【题型】选择题　【知识点】解析几何　【难度】medium
已知双曲线 $\dfrac{x^2}{a^2} - \dfrac{y^2}{b^2} = 1 (a > 0, b > 0)$ 的左右焦点分别为 $F_1, F_2$，过点 $F_1$ 的直线 $l$：$x - \sqrt{3}y + 2\sqrt{3} = 0$ 与双曲线的左右两支分别交于点 $A, B$，且 $|AF_2| = |BF_2|$，则该双曲线的方程为（ ）

A. $\dfrac{x^2}{6} - \dfrac{y^2}{6} = 1$ \quad B. $\dfrac{x^2}{4} - \dfrac{y^2}{8} = 1$ \quad C. $x^2 - \dfrac{y^2}{11} = 1$ \quad D. $\dfrac{x^2}{3} - \dfrac{y^2}{9} = 1$
【解答】
\vspace{1em}

\textbf{【答案】} A

\vspace{1em}

\textbf{【分析】}
根据给定条件，求出焦点坐标及直线 $l$ 的倾斜角，再结合双曲线定义及勾股定理求出 $a, b$ 即可。

\vspace{1em}

\textbf{【详解】}
依题意，$F_1(-2\sqrt{3}, 0)$，$F_2(2\sqrt{3}, 0)$，直线 $l$ 的倾斜角为 $30^\circ$，即 $\angle AF_1F_2 = 30^\circ$，

取 $AB$ 的中点 $D$，连接 $F_2D$，由 $|AF_2| = |BF_2|$，得 $DF_2 \perp AB$，$|DF_2| = 2\sqrt{3}$，$|DF_1| = 6$，

由双曲线的定义可得：$|BF_2| = |AF_2| = 2a + |AF_1|$，$|BF_1| = 2a + |BF_2| = 4a + |AF_1|$，

则 $|AD| = \dfrac{1}{2}|AB| = \dfrac{1}{2}(|BF_1| - |AF_1|) = 2a$，$|AF_2| = |DF_1| = 6$，

在 $\text{Rt}\triangle ADF_2$ 中，$2a = \sqrt{|AF_2|^2 - |DF_2|^2} = \sqrt{6^2 - (2\sqrt{3})^2} = 2\sqrt{6}$，解得 $a = \sqrt{6}$。

由 $c = 2\sqrt{3}$，结合 $c^2 = a^2 + b^2$，得 $b^2 = c^2 - a^2 = (2\sqrt{3})^2 - (\sqrt{6})^2 = 6$，即 $b = \sqrt{6}$，

所以该双曲线的方程为 $\dfrac{x^2}{6} - \dfrac{y^2}{6} = 1$。

故选：A。

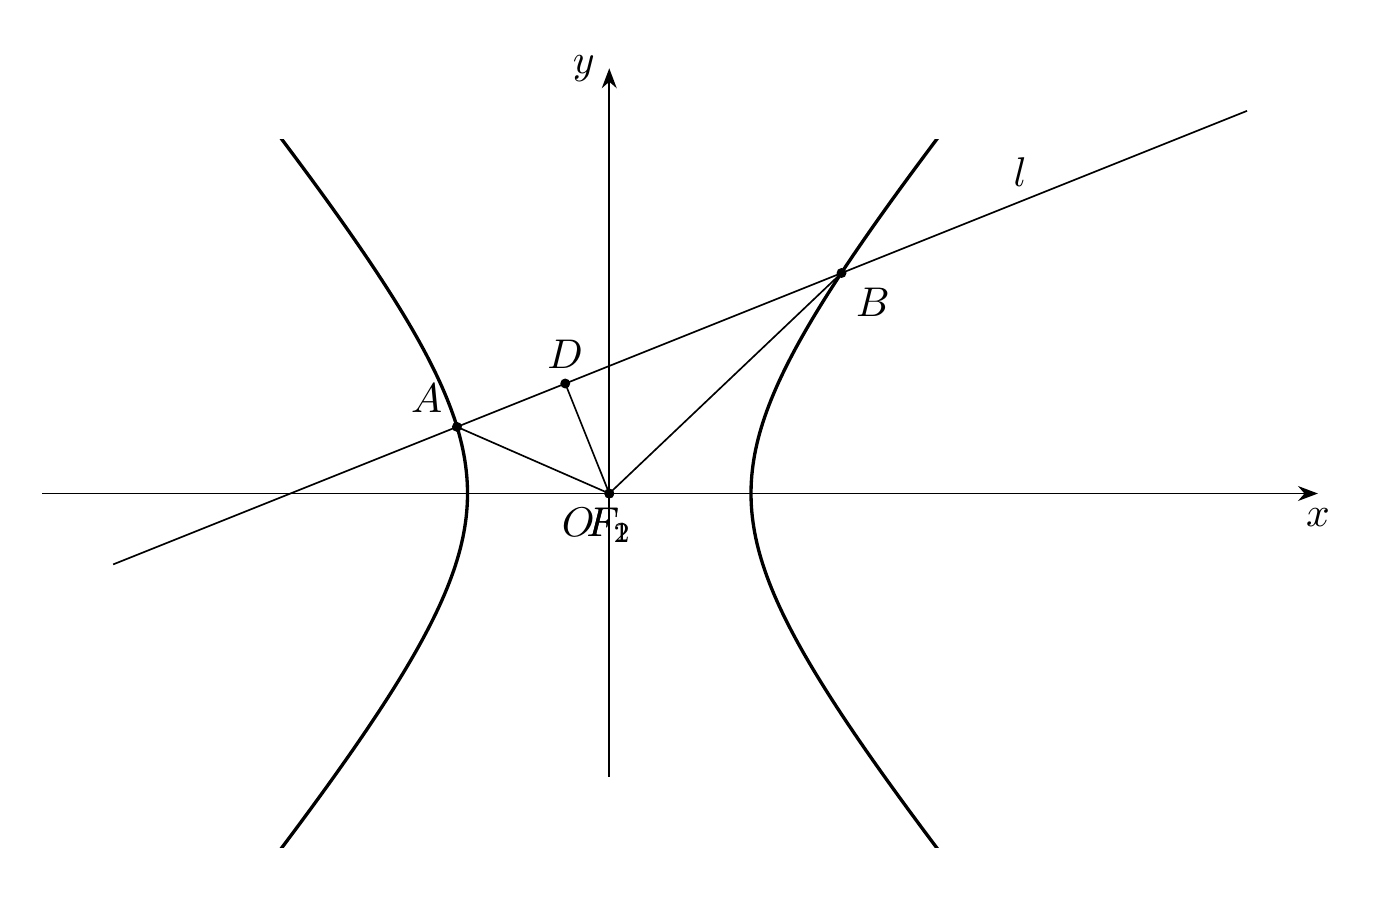